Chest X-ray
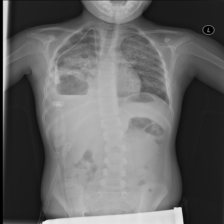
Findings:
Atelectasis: negative
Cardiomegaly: negative
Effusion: negative
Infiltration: negative
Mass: negative
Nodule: negative
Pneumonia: negative
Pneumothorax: negative
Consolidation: positive
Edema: negative
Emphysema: negative
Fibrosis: negative
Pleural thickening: negative
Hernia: negative